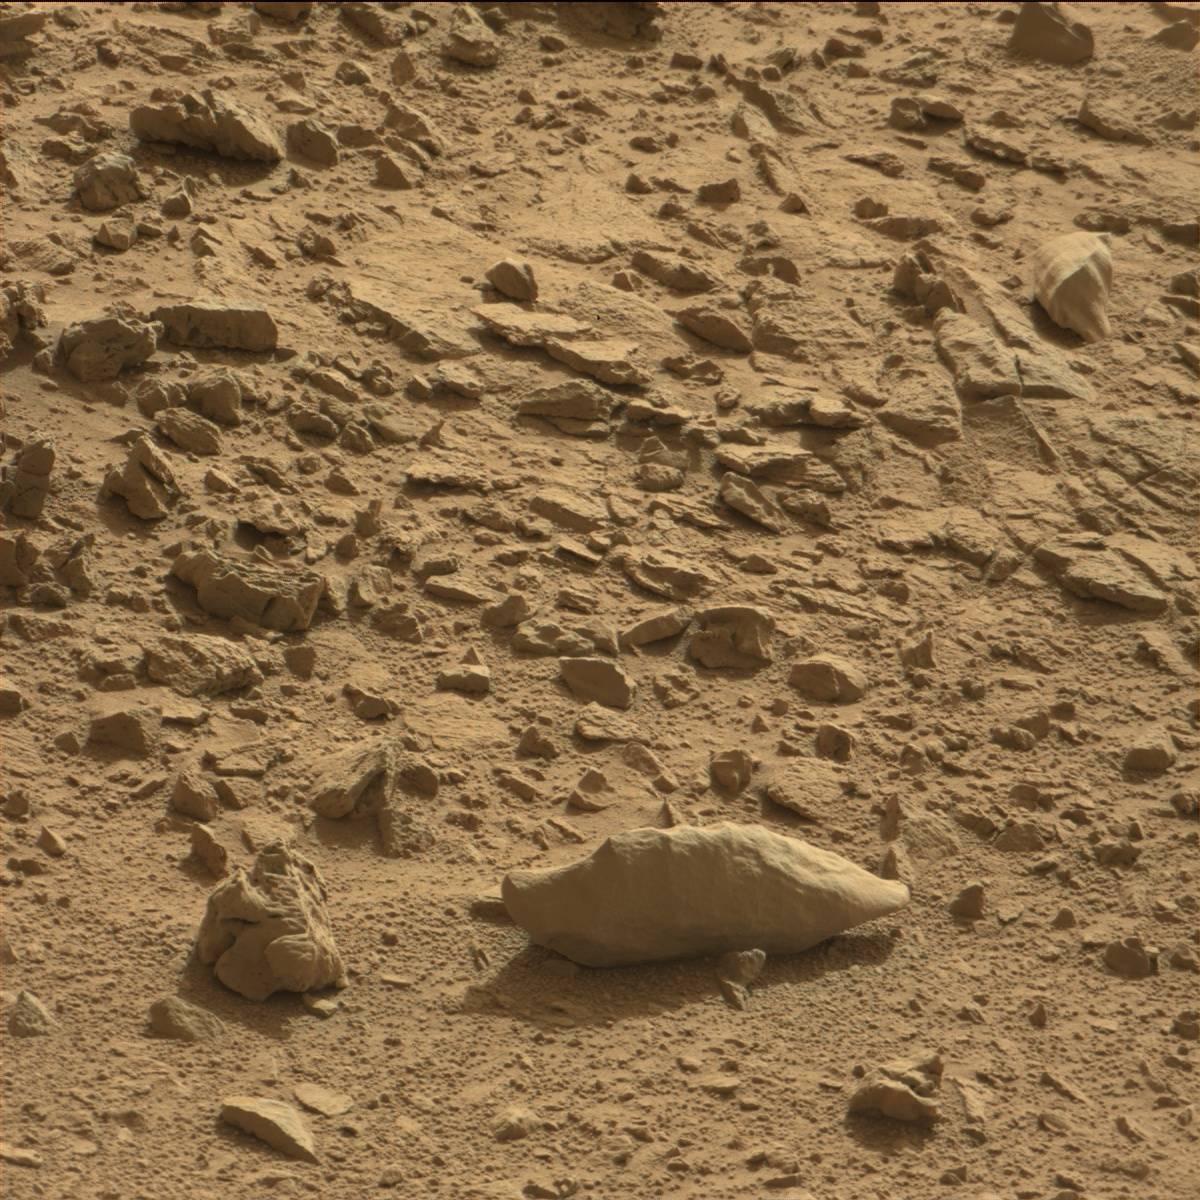
Terrain classes present: Bedrock, Rock, Sand / Soil